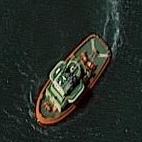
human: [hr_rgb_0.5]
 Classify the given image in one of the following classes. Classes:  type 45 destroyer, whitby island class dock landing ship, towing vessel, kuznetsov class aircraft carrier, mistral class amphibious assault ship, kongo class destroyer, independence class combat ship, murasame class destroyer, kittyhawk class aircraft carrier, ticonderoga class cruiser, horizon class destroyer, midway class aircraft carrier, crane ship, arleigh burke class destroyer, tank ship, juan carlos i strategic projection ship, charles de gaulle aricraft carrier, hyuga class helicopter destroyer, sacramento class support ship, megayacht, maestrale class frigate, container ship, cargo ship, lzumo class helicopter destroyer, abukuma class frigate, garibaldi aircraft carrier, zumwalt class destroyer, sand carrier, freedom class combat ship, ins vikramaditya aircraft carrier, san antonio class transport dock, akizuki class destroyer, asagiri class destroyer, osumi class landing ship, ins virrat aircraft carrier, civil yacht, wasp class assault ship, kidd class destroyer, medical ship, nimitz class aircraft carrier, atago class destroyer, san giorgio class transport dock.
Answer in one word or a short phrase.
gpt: Towing vessel